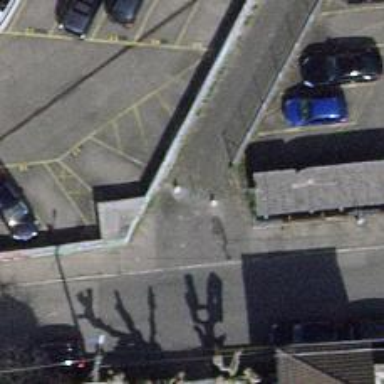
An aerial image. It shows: Bollard barrier.